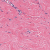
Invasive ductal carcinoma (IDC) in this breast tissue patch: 0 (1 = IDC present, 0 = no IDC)